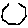
Label: hexagon